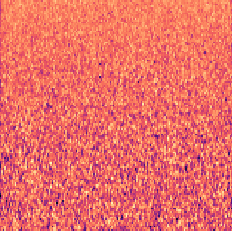
Sound class: Helicopter